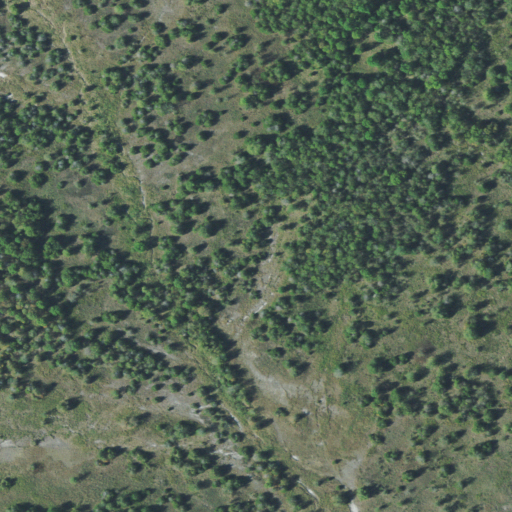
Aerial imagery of plain(s) in Oklahoma named Wild Horse Prairie containing pasture, deciduous forest, mixed forest, and grassland